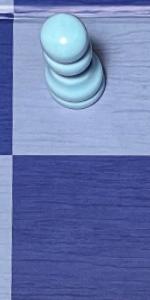
Label: Empty